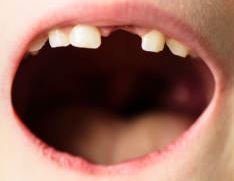
Condition: hypodontia